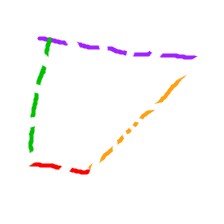
Shape: trapezoid